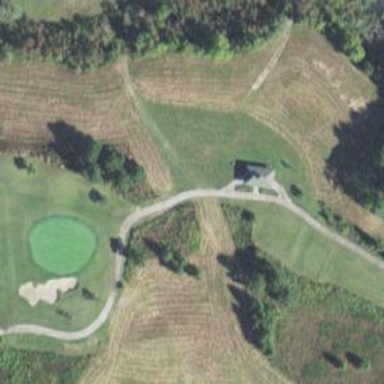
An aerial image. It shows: Pathway for golfing.